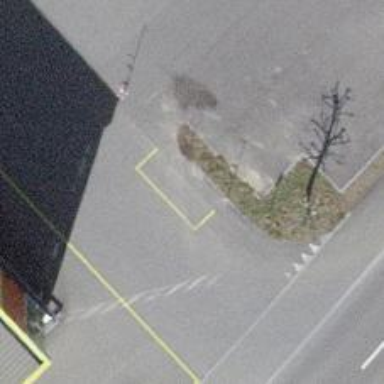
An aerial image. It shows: Fast food establishment.